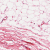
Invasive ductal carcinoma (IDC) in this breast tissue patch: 0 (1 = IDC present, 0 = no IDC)